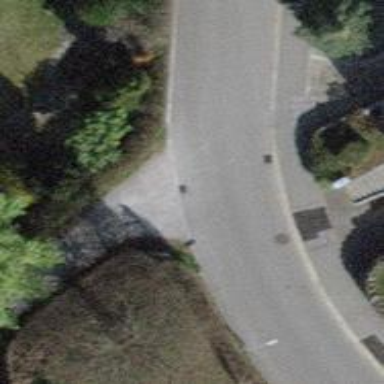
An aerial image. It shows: Residential road with asphalt surface and no sidewalks.